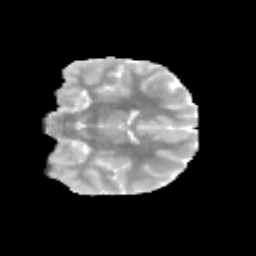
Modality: MD
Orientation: coronal
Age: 9
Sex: female
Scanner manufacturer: siemens
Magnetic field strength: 3 T
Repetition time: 3.8 s
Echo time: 0.07 s